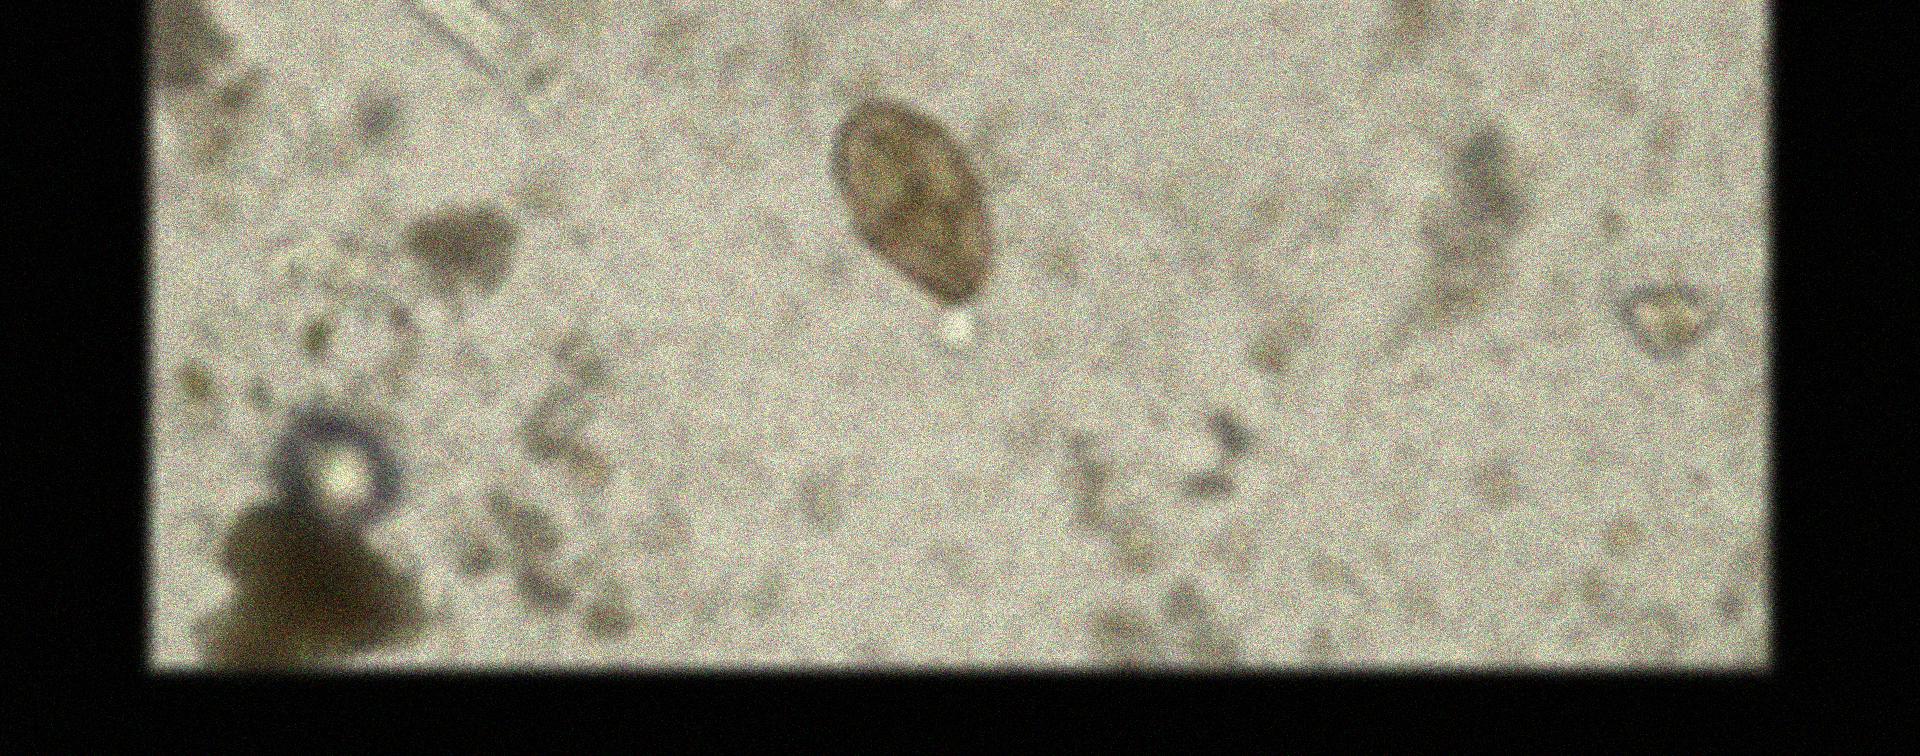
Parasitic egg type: Paragonimus spp